Brain MRI, t1w sequence, axial 2D slice.
Patient: age 37, sex F, weight 95 kg, height 1.95 m
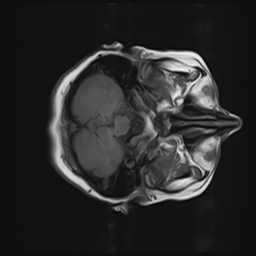